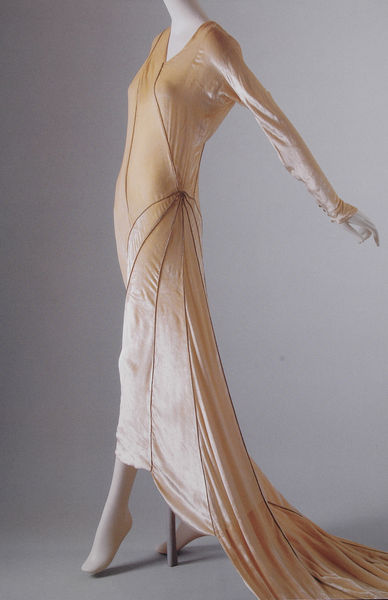
Titel: Hochzeitskleid
Künstler: Madeleine Voinnet
Institution: unbekannt
Schlagwörter: fuß, hand, schatten, weiß, elegant, frau, grau, kleid, licht, beige, mode, arm, falten, gewand, rosa, schleppe, linien, altrosa, foto, rippen, schreiten, stange, gerafft, netz, v ausschnitt, kleiderpuppe, chiffon